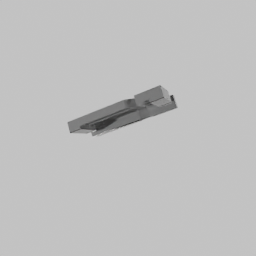
Label: furniture